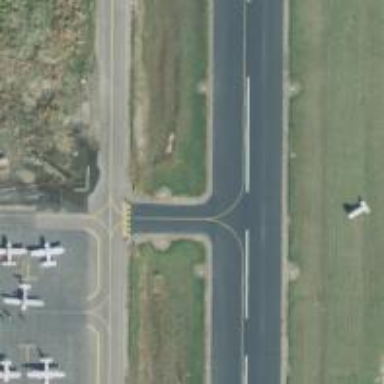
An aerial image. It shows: Image of taxiway at airport.